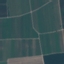
Land use / land cover class: PermanentCrop